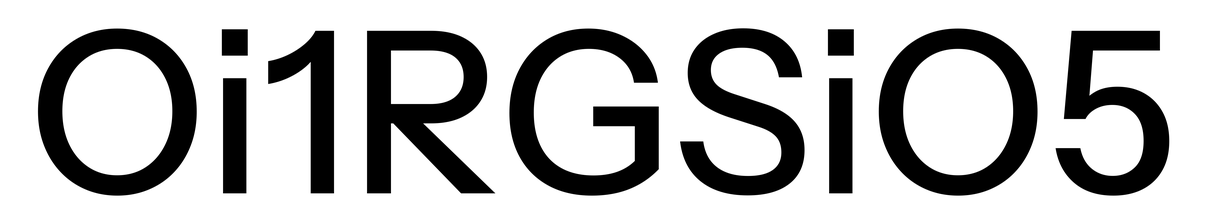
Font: InstrumentSans_Medium